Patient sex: M
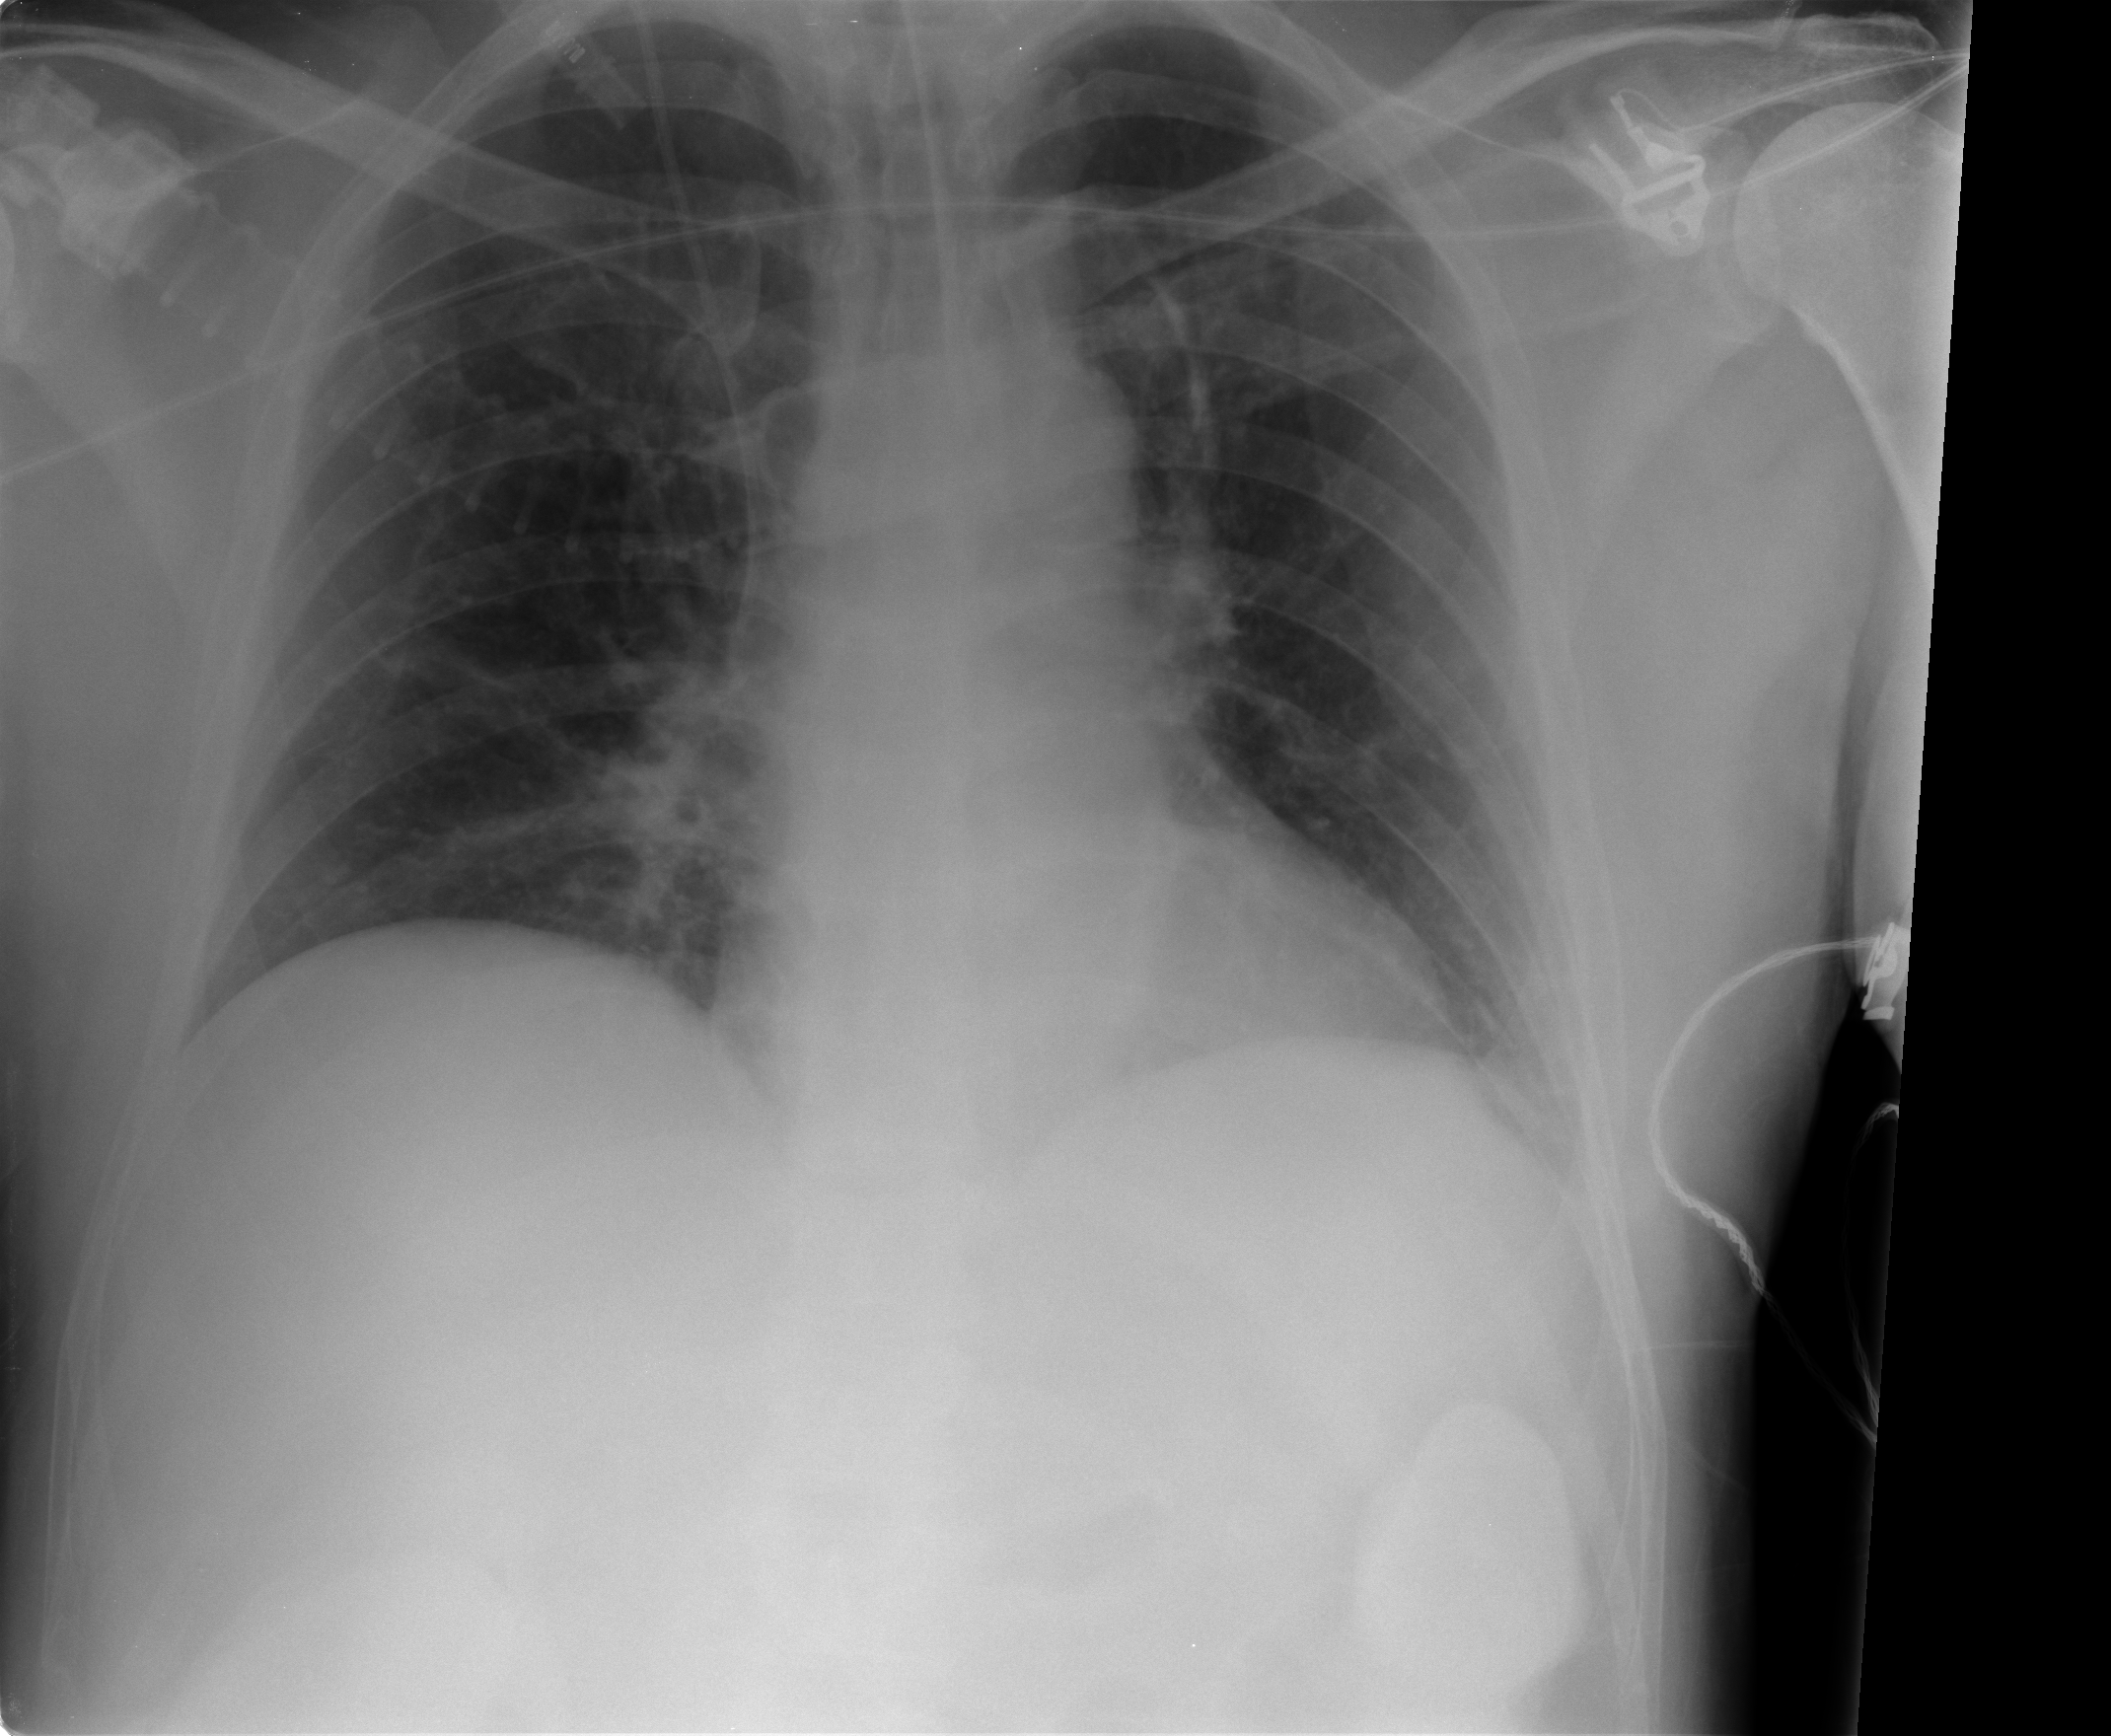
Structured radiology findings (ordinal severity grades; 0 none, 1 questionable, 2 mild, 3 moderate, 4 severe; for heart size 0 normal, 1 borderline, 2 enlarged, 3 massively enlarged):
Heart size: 0
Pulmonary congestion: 0
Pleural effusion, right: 0
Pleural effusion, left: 1
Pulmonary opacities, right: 0
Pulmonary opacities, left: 0
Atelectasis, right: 1
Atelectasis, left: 2